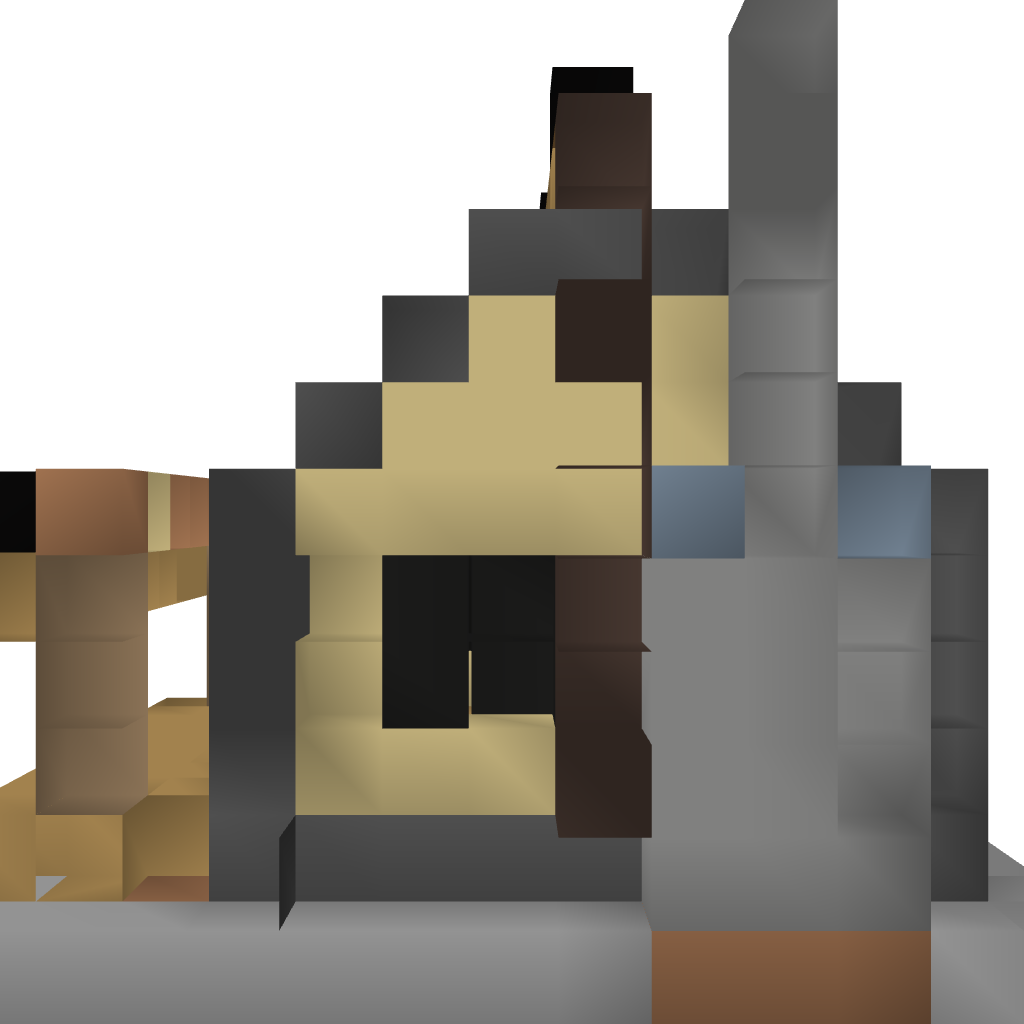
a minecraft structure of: Advanced Shop